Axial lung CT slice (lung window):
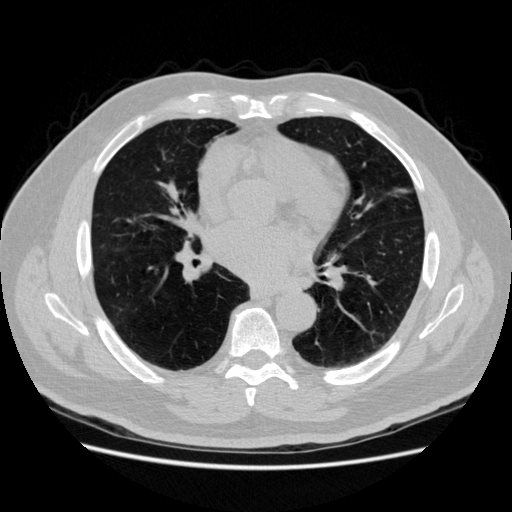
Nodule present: no